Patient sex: M
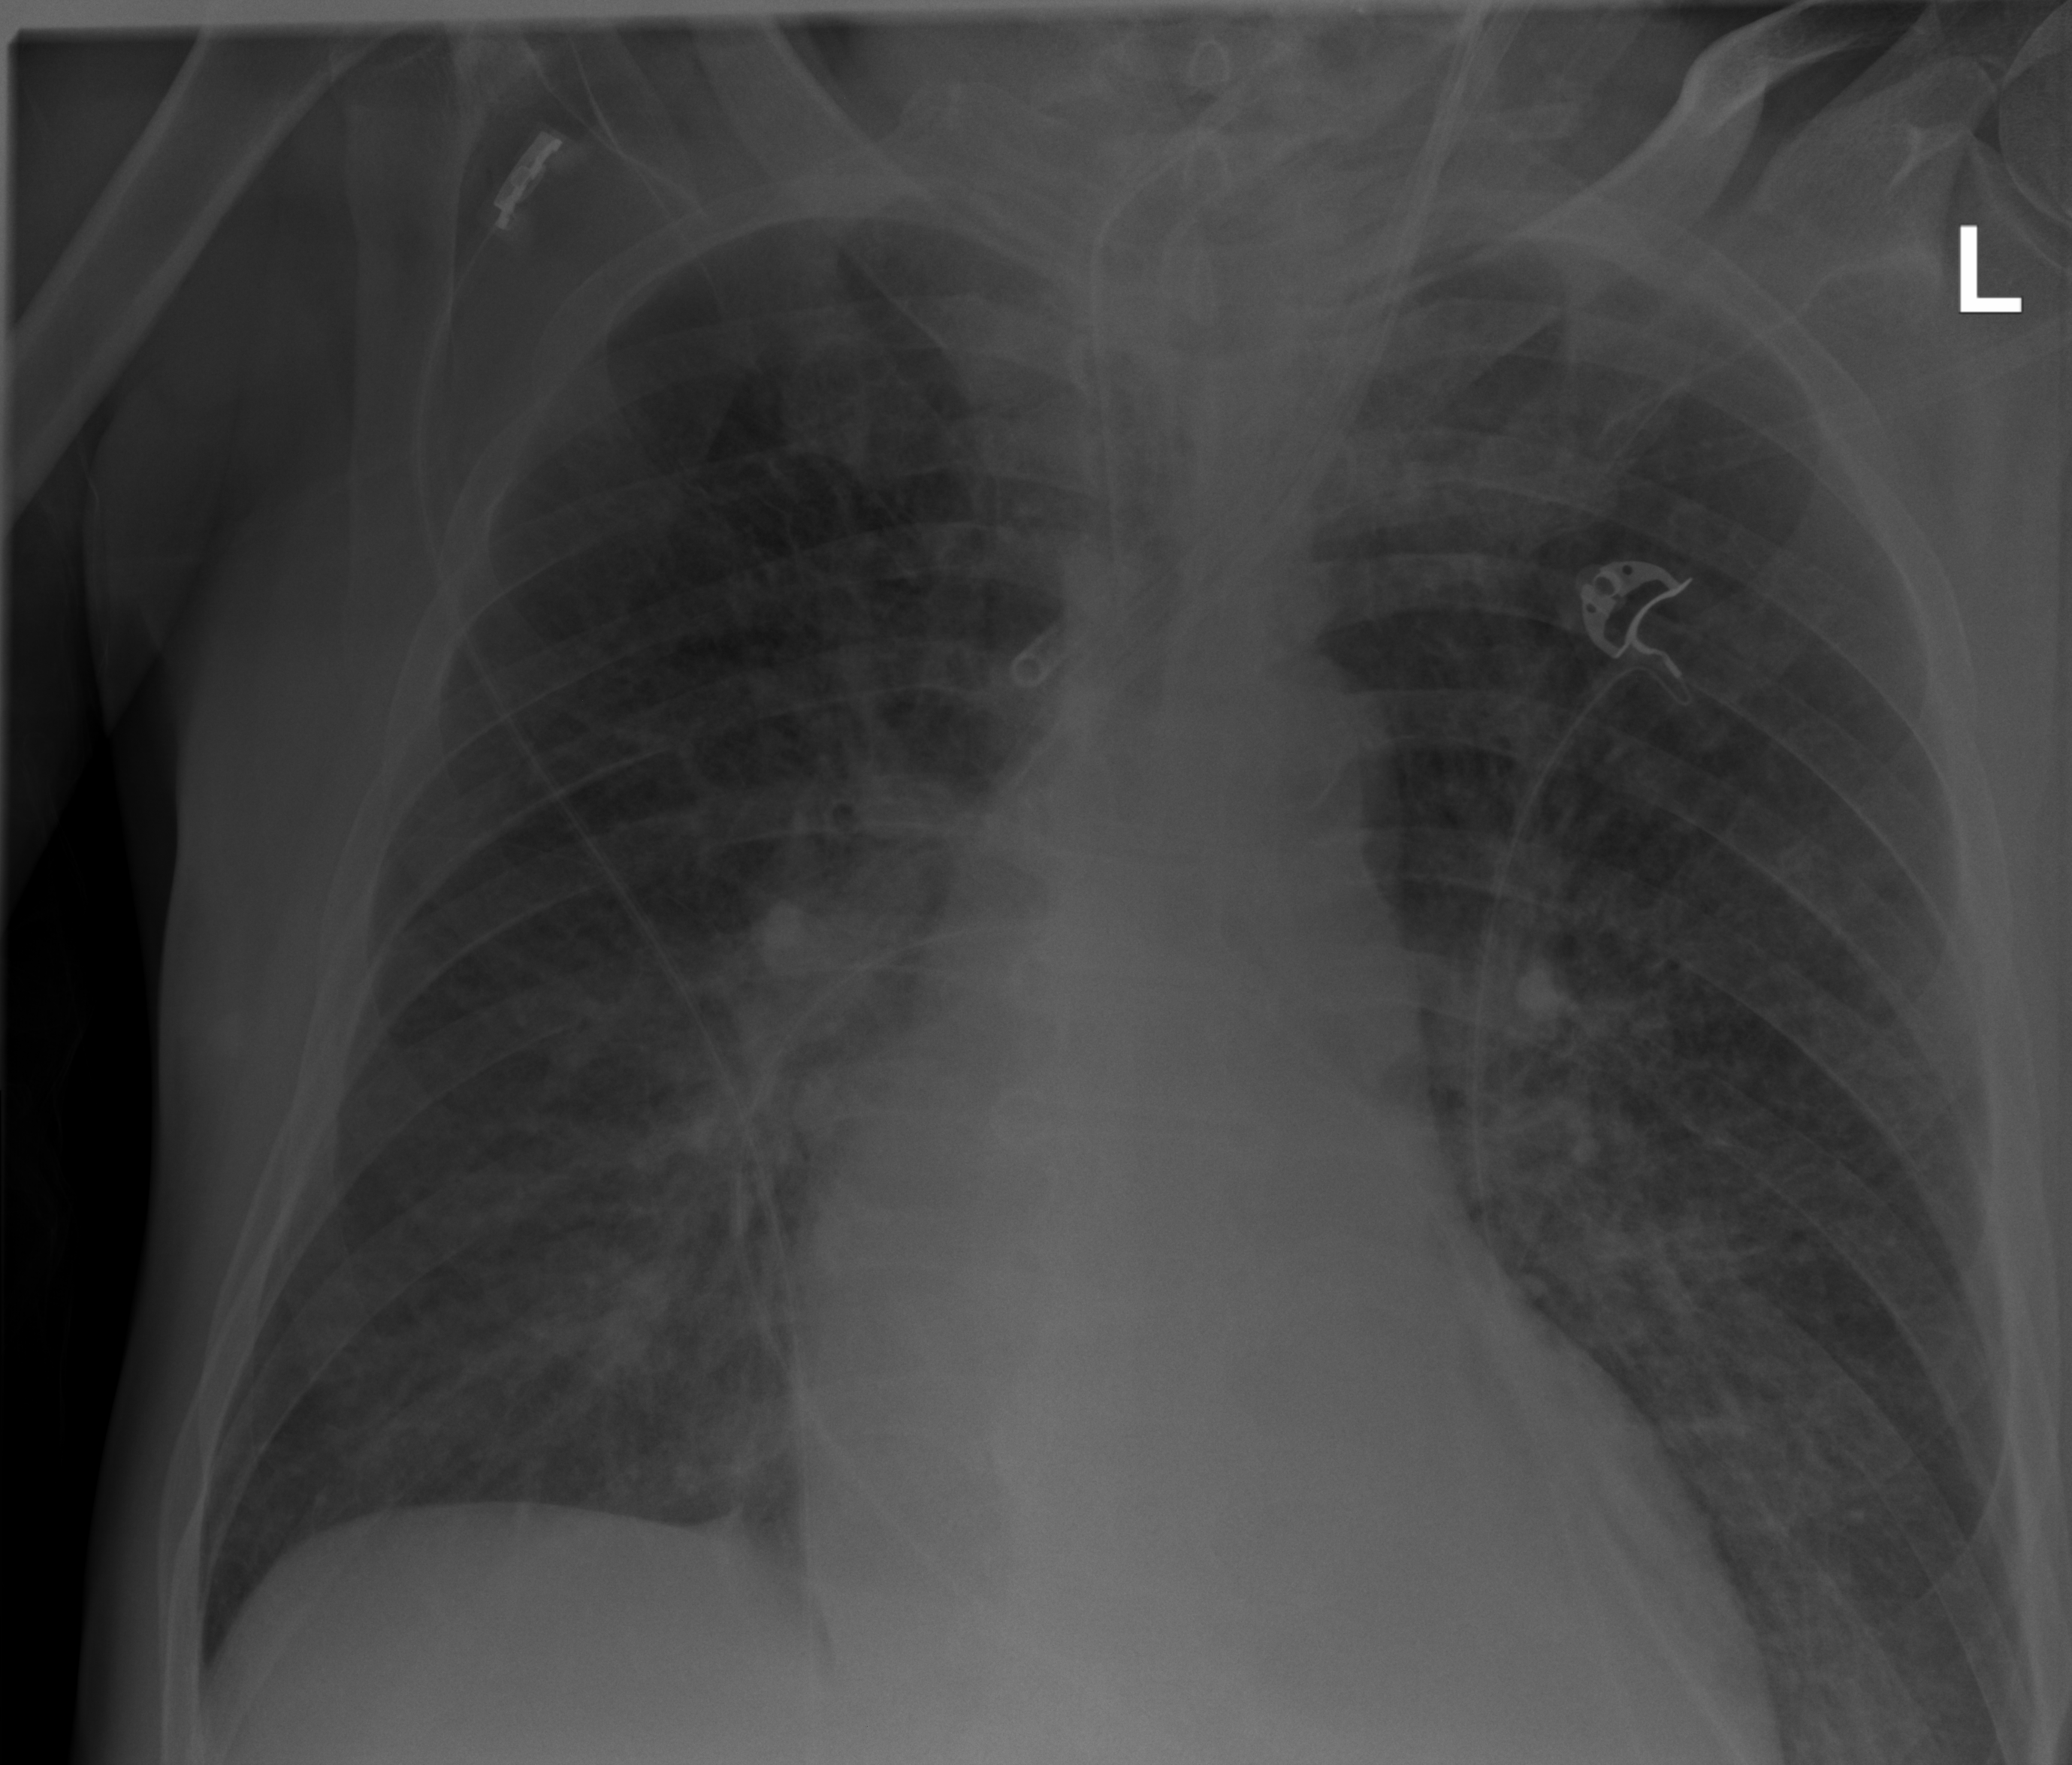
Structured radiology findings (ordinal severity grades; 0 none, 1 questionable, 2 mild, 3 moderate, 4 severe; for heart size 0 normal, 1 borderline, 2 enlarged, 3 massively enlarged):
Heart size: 1
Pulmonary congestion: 2
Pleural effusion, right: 0
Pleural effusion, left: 0
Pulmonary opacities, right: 2
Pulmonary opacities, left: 2
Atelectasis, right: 2
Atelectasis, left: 2